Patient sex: M
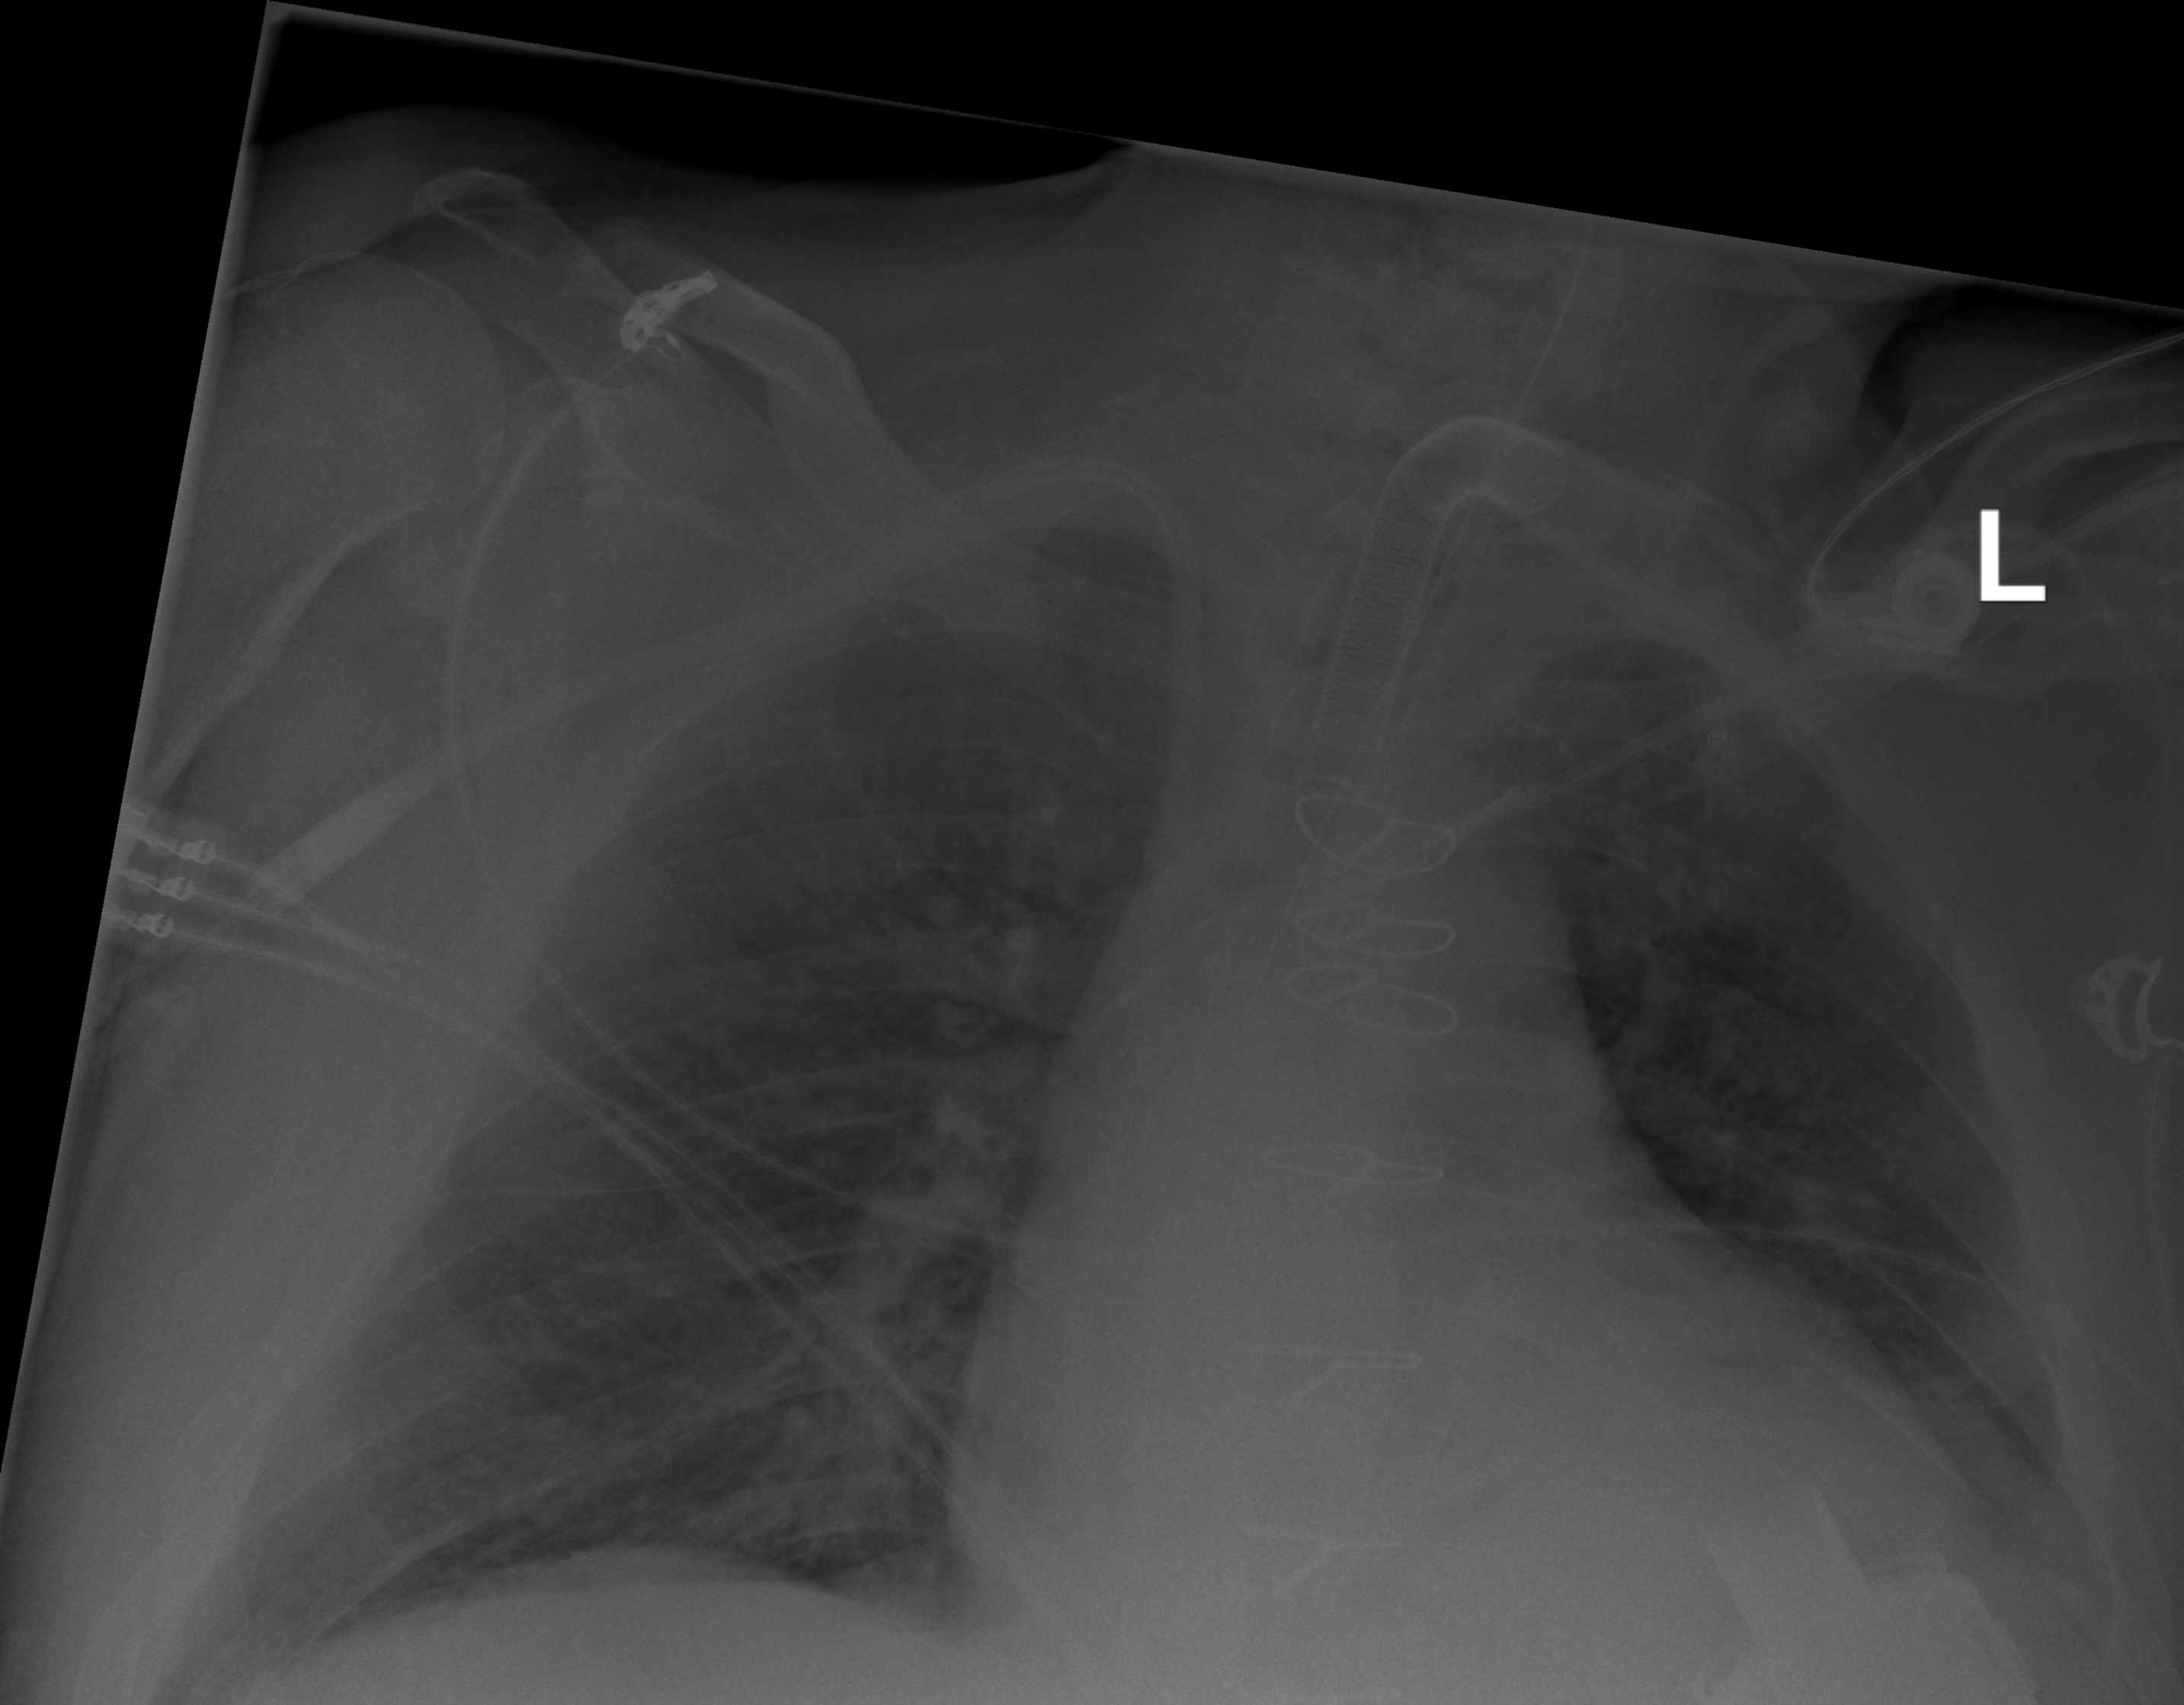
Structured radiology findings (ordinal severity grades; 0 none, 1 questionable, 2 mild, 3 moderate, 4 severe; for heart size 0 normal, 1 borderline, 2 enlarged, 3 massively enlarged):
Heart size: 2
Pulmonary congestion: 2
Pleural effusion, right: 1
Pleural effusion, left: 2
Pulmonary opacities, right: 1
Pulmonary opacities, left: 1
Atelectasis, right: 2
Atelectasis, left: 2